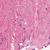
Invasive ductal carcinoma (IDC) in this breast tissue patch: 0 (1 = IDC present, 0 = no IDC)